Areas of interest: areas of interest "Hefei City Renhe Jiayuan Kindergarten"
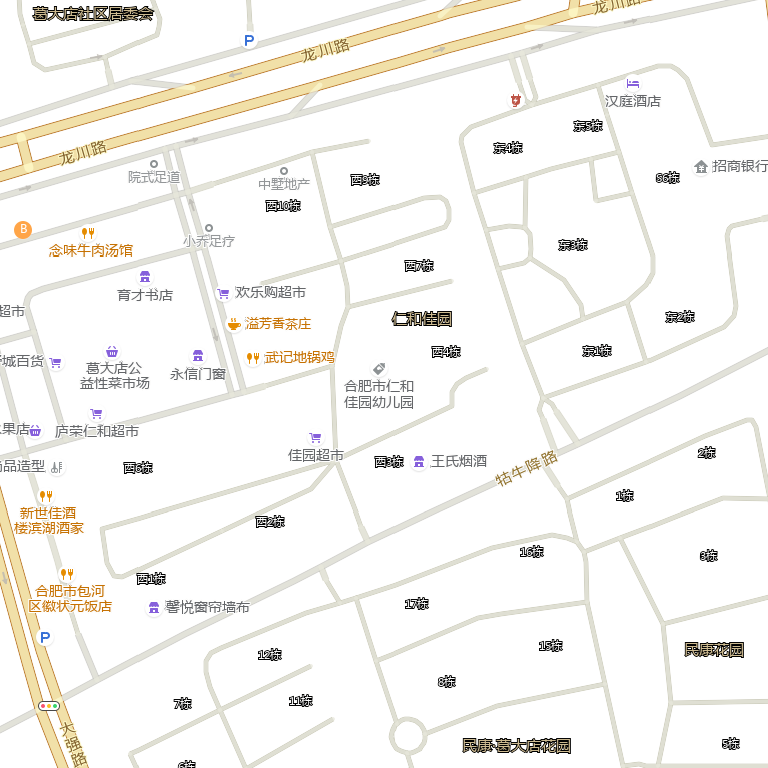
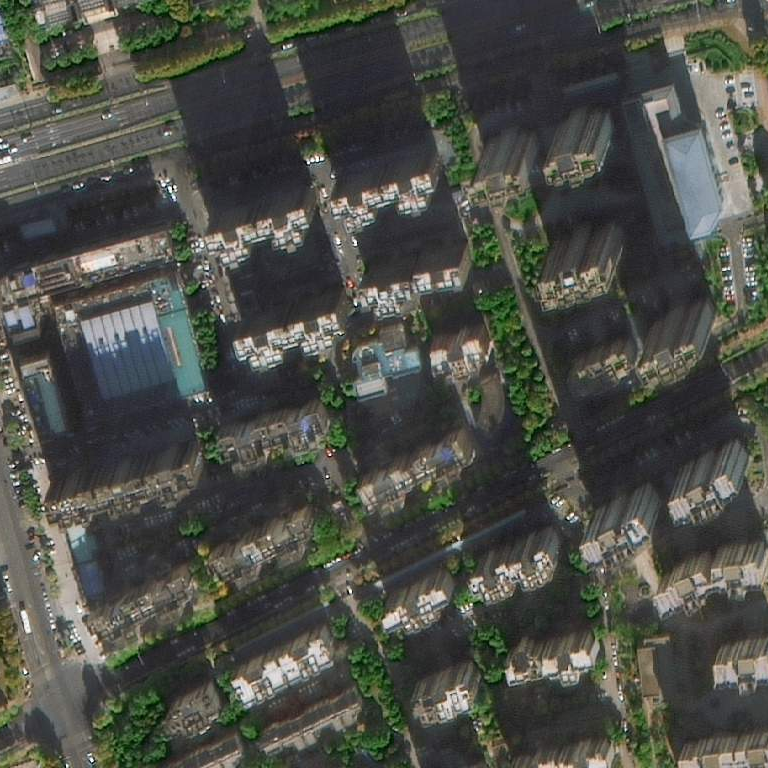